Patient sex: M
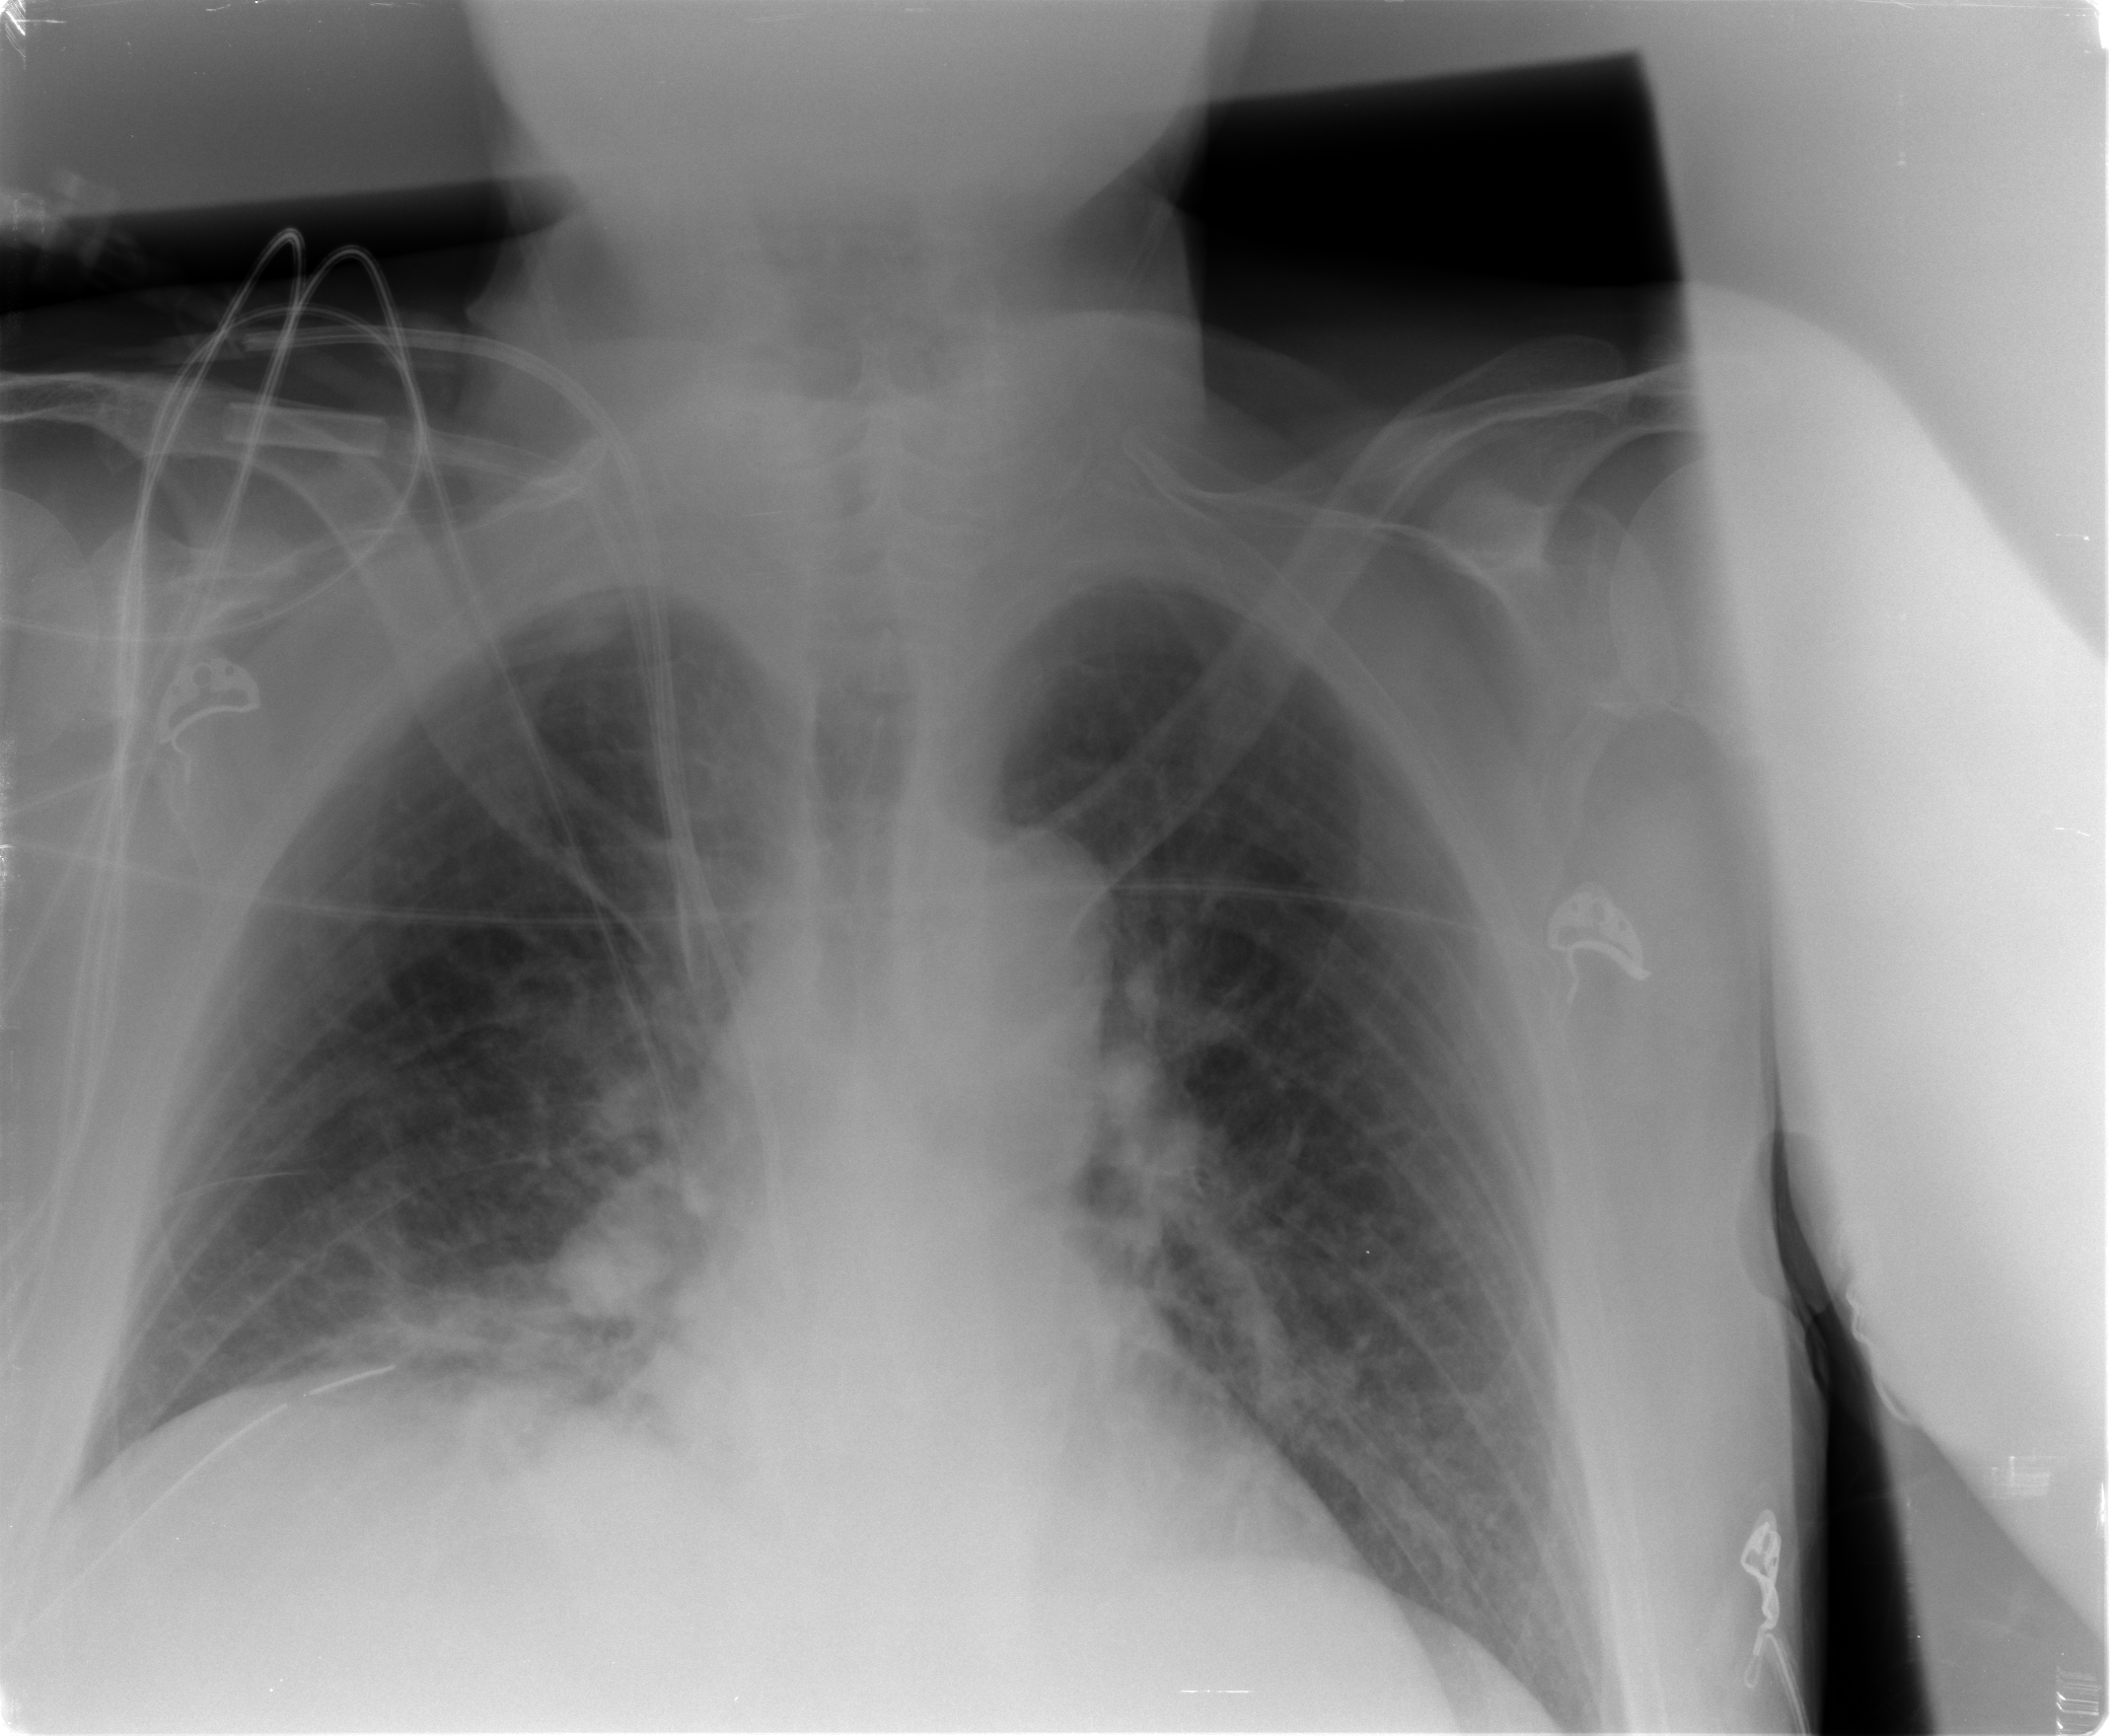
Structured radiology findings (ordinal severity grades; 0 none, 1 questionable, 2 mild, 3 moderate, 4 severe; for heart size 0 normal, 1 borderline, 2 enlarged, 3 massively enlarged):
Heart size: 0
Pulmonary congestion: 2
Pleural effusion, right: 0
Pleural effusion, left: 0
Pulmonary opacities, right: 0
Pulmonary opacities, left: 0
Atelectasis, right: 3
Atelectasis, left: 0